Field crop: maize
Growth stage: 2
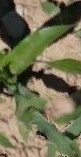
Species: maize